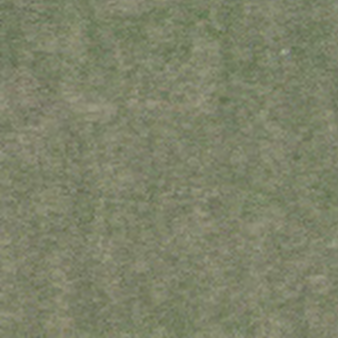
Label: other